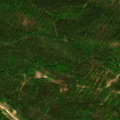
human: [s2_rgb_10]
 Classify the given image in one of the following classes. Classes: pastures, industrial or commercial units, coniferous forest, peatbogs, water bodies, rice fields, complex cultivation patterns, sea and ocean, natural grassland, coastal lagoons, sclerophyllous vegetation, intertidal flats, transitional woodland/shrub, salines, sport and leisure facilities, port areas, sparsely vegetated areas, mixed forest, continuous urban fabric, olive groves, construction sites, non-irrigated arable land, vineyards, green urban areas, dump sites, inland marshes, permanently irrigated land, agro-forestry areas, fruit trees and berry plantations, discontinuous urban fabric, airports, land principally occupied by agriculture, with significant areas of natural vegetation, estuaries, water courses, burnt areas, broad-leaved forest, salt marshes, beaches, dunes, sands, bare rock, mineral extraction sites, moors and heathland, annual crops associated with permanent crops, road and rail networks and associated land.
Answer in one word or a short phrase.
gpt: coniferous forest